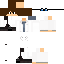
A male human skin with medium skin, wearing brown long hair dressed in a blue hoodie and black pants, featuring a closed mouth.